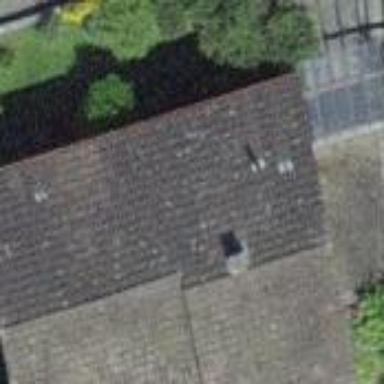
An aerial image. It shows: Building with tile roof.